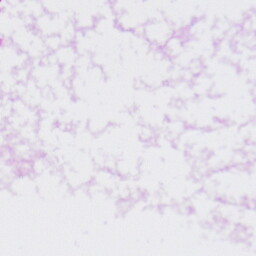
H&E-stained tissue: Liver